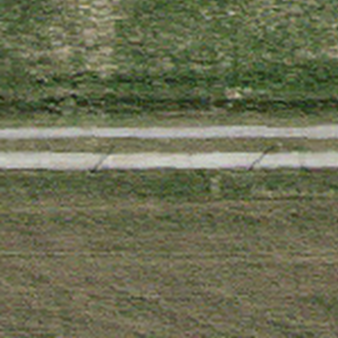
Label: other